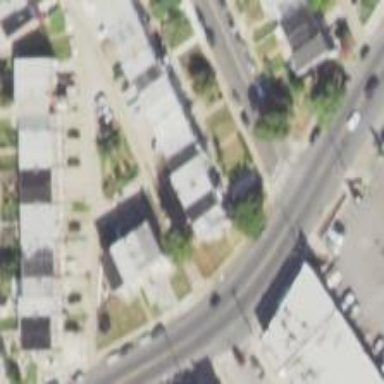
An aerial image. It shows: Alleyway designated as service road.